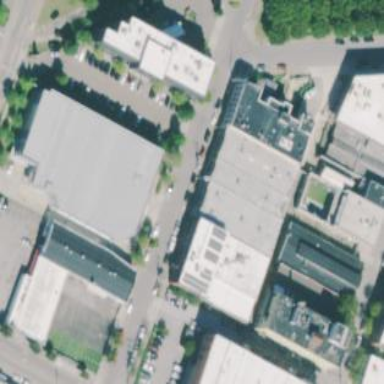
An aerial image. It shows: Office building.